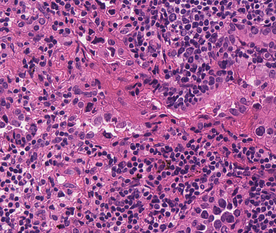
Tumor epithelial tissue: yes
Tumor-associated stroma tissue: yes
Normal tissue: no